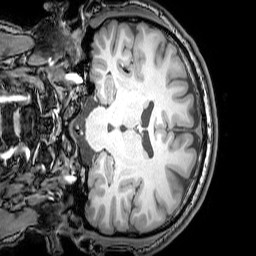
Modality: T1w
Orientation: coronal
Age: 22
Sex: male
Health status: healthy
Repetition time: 0.081 s
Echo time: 0.037 s